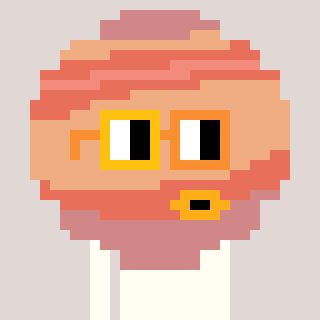
a pixel art character with square yellow and orange glasses, a jupiter-shaped head and a grayscale-colored body on a warm background